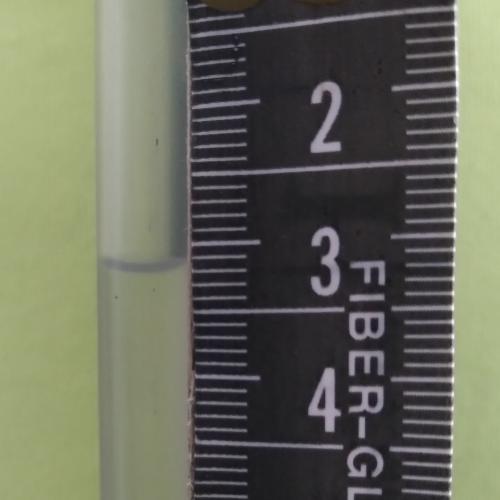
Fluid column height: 3.2 cm